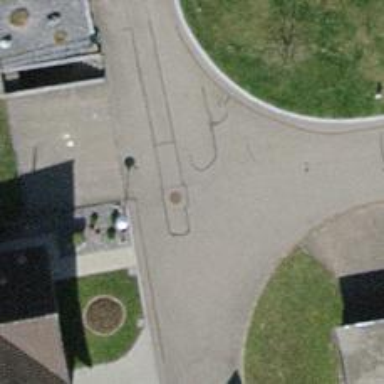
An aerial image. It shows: Smooth asphalt road in residential area.